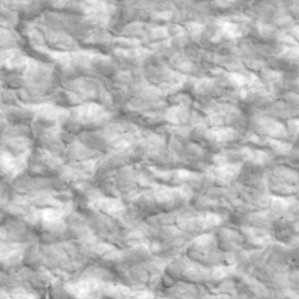
Label: non_frost